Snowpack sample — Loveland Pass, Silver Plume, Colorado, USA (1/12/25, 11:40 AM MST)
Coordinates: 39.66, -105.88
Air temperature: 7 °F
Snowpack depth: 140 cm
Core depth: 10 cm
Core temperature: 41 °F
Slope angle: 11°, slope face: 30°
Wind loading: high
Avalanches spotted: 2
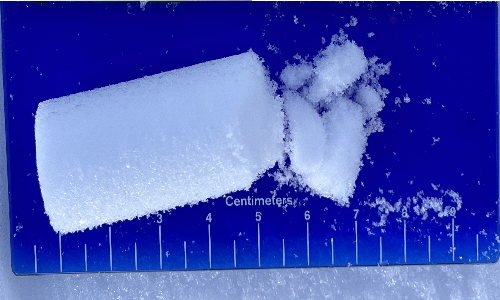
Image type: core
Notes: Pilot using slightly modified coring method that took too large segment for snow profile picturing, advised not to use in higher level models. Two avalanche on south face nearby, partially cloudy with light snow in the last 24 hours. Lots of wind loading on eastern features.